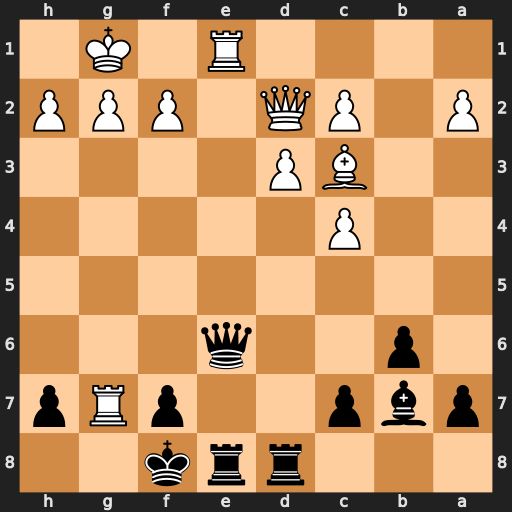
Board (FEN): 3rrk2/pbp2pRp/1p2q3/8/2P5/2BP4/P1PQ1PPP/4R1K1
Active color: b
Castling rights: -
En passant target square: -
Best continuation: Qxe1+ Qxe1 Rxe1+ Bxe1 Kxg7